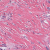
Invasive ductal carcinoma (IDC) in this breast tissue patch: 1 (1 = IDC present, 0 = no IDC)